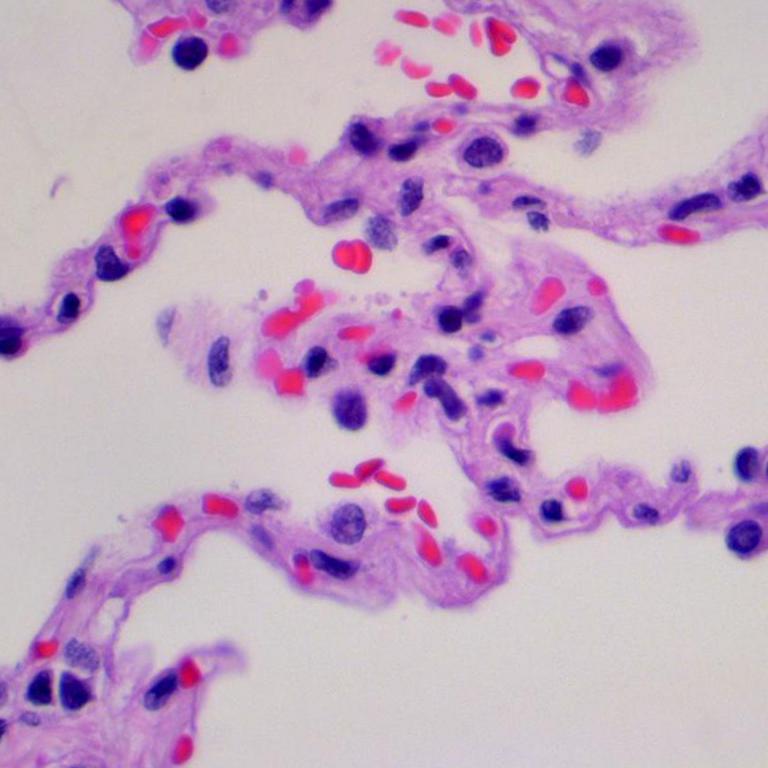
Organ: lung
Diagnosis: benign